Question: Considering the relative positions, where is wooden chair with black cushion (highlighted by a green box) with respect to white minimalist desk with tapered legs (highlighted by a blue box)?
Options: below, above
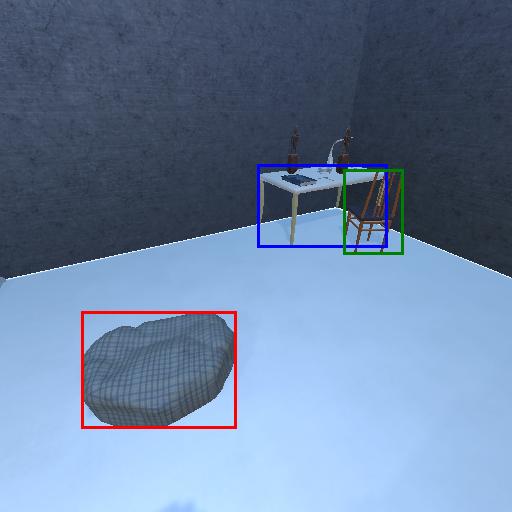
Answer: below